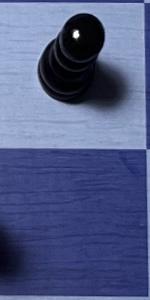
Label: Empty